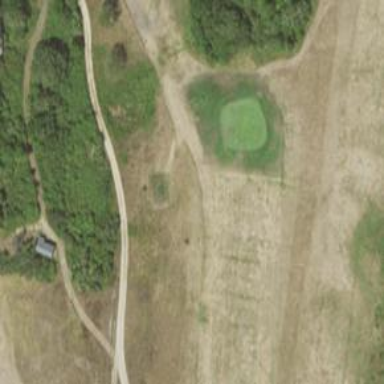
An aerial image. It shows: Pathway for golfing.